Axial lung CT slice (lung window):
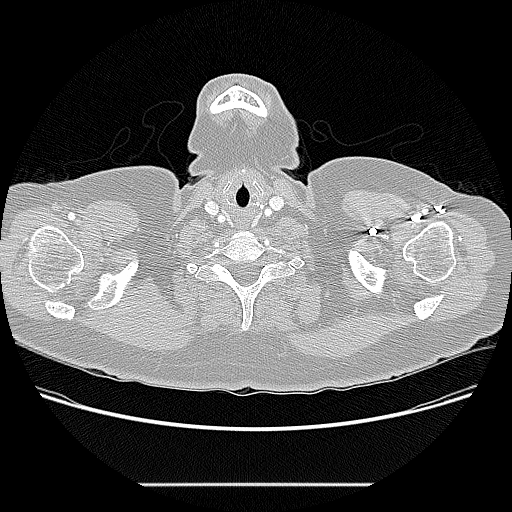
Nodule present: no